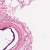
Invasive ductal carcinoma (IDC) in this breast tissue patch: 0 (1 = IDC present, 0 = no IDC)